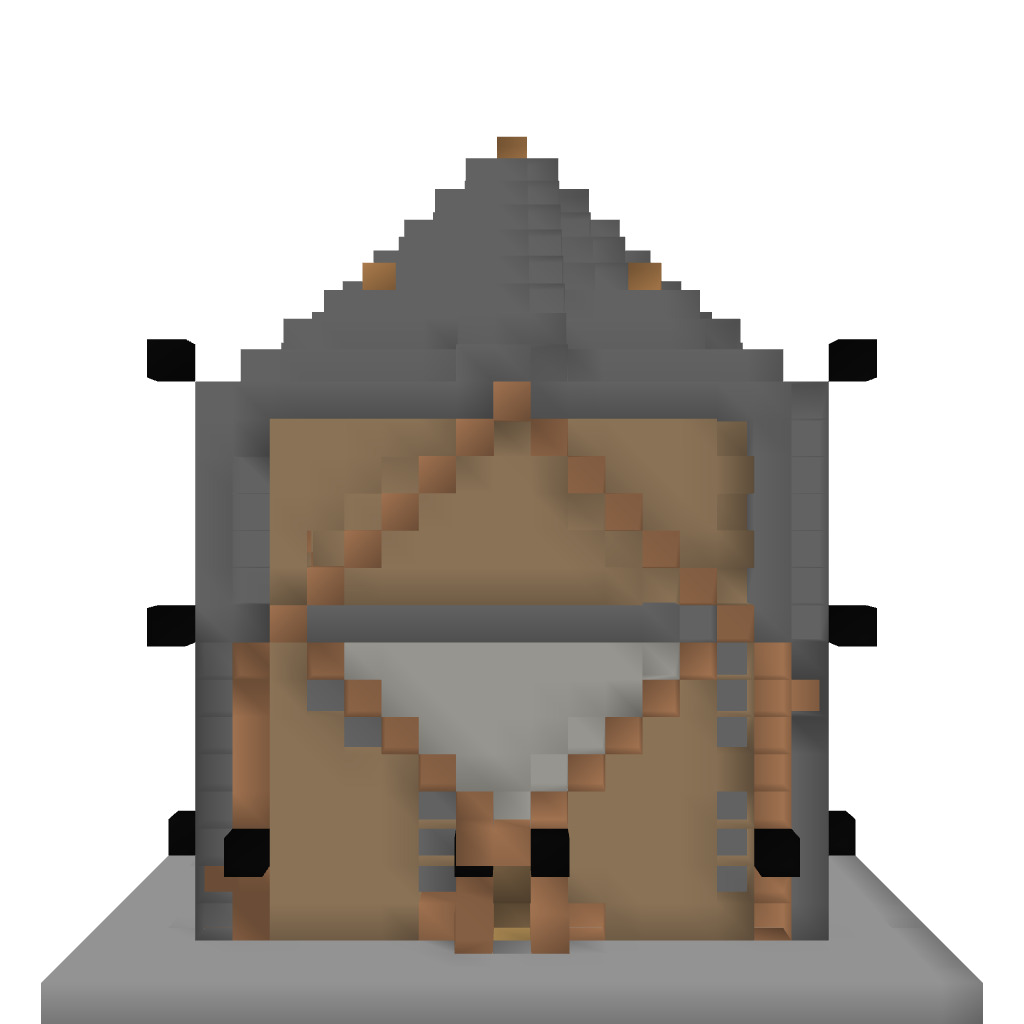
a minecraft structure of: Coco Bean Farm